Question: My query is to avoid duplicate in a particular column while selecting all columns. But DISTINCT is not working since seq.number column is also being selected.
Any idea to make the query work
In the below example query seq_num is unique key.
Edit: including sample data in picture
'''
select DISTINCT(name), seq_num from table_1;
'''
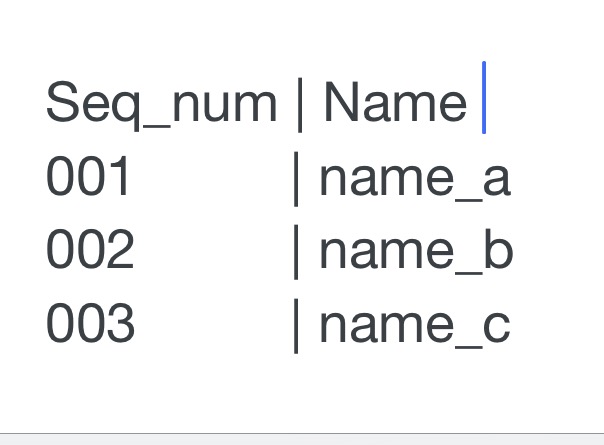
Answer: For two columns this query will be enough:
'''
SELECT name, min(seq_num)
FROM table
GROUP BY name
'''
For more column, use 'row_number' analytic functon
'''
SELECT name, col1, col2, .... col500, seq_num
FROM (
SELECT t.*, row_number() over (partition by name order by seq_num ) As rn
FROM table t
)
WHERE rn = 1
'''
The above queries pick only one row with a given name and the smallest seq_num value for each name.